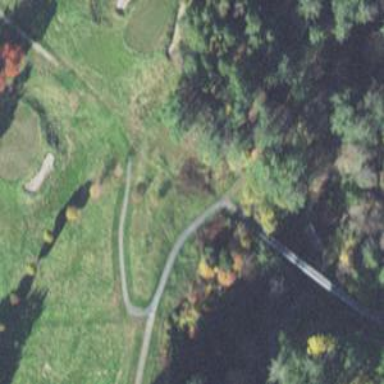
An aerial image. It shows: Service road designated as golf cart path.